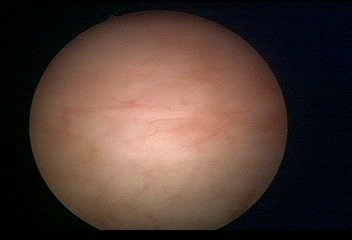
Modality: WLC
Class: Normal mucosa
Bladder cancer association: No